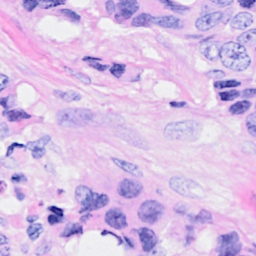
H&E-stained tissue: Breast